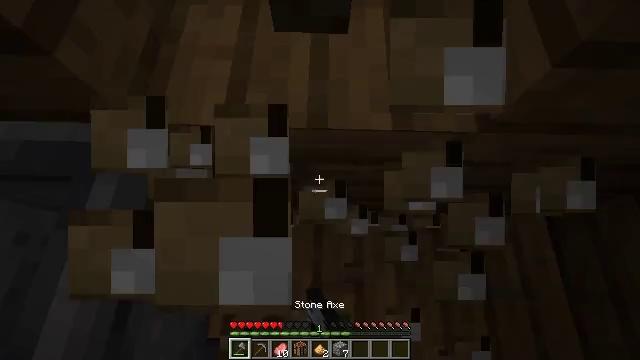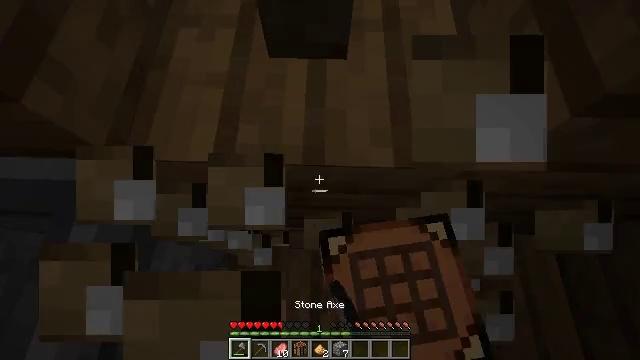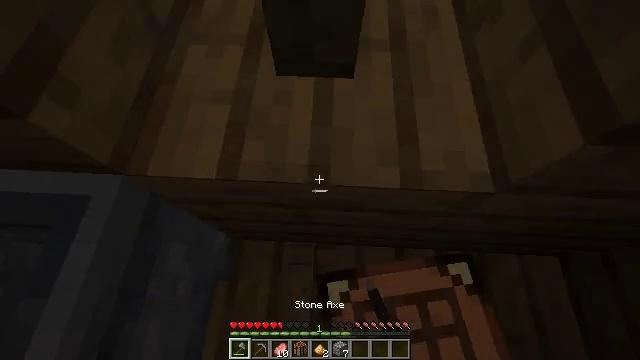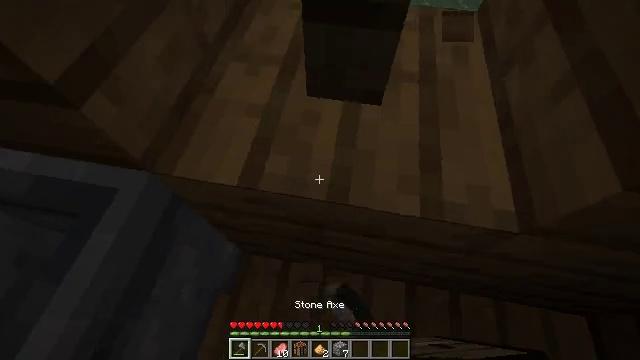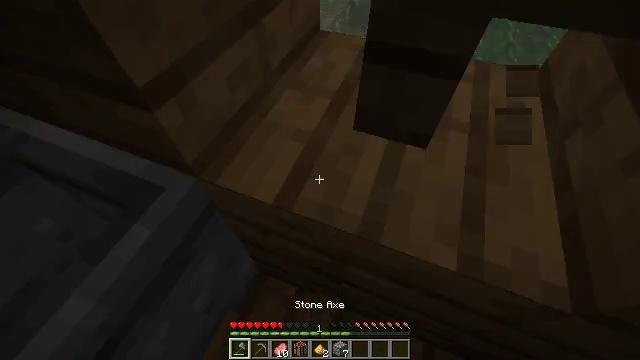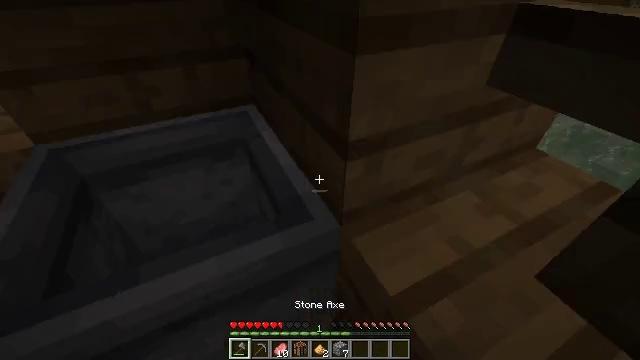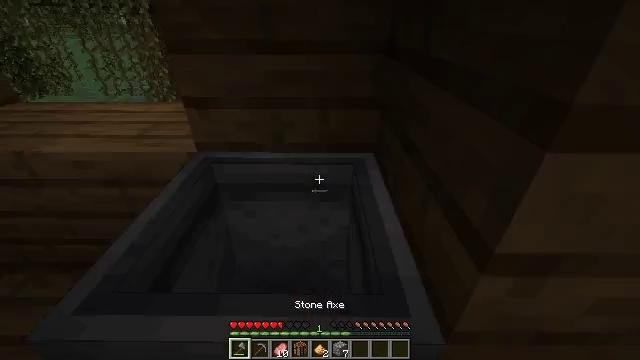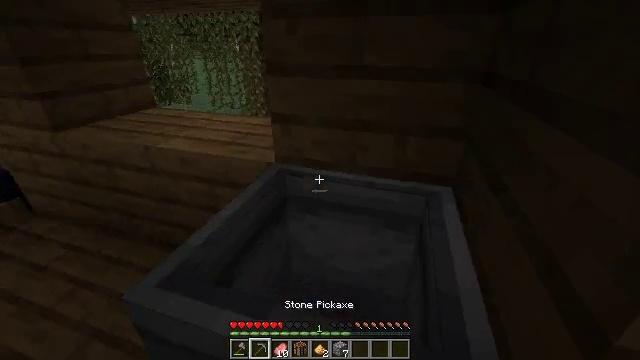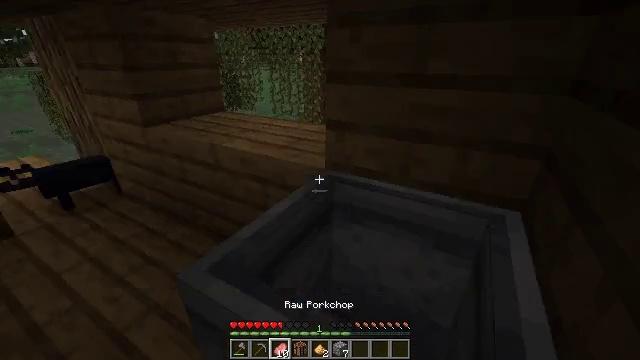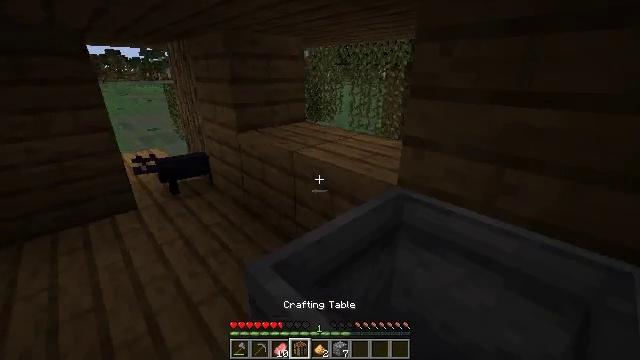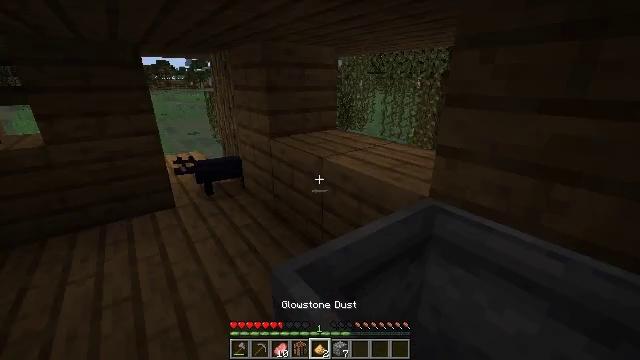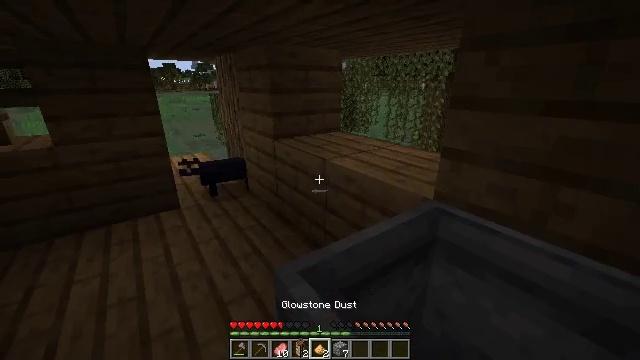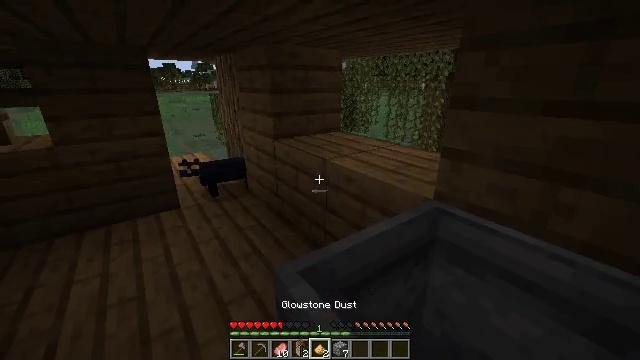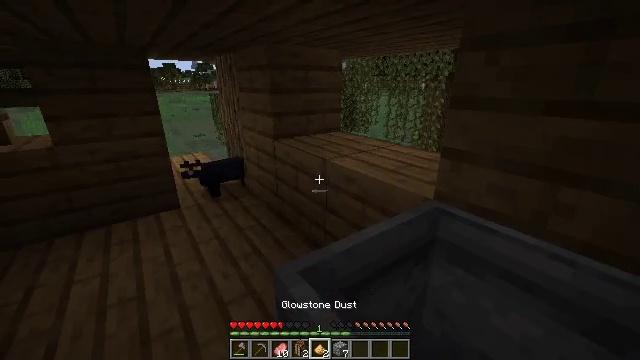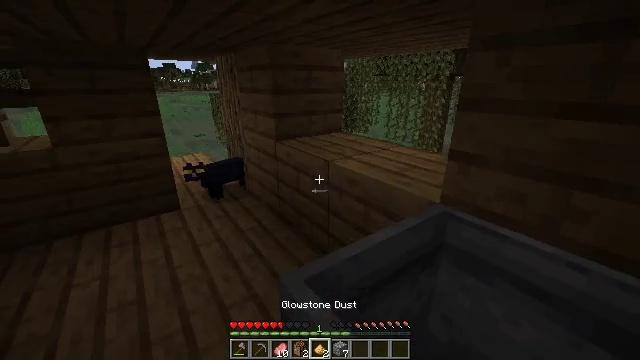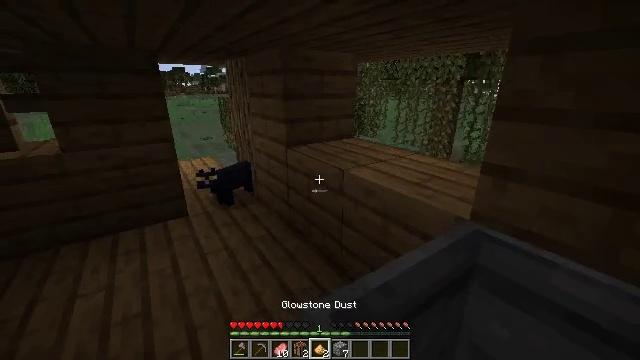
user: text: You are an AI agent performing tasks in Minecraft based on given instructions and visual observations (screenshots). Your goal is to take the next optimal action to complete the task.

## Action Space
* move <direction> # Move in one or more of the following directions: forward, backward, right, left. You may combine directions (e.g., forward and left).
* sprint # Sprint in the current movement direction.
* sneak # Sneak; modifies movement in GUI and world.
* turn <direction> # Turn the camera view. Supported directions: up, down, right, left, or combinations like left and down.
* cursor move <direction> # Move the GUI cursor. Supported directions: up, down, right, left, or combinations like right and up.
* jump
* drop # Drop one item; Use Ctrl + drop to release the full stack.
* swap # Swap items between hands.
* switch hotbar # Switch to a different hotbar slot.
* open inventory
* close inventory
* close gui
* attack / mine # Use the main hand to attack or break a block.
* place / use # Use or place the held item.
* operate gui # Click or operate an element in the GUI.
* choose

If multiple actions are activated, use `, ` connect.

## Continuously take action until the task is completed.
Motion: motion action
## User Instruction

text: Remove glowstone dust from the inventory.
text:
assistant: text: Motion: move forward, attack / mine
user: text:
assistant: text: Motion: move forward, turn left and up, attack / mine
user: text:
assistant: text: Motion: move forward, turn left and up, attack / mine
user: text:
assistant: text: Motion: move forward, turn left and up, attack / mine
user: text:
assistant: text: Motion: move forward, turn left and up
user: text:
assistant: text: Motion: turn left and up
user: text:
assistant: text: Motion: turn left and up
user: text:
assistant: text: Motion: turn left and up
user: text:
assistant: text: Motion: turn left and up
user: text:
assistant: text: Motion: turn left and up
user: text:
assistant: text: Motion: no_op
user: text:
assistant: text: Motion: no_op
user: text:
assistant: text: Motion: no_op
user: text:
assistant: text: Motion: move forward
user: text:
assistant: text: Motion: move forward, turn left
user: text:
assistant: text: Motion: move forward, sprint, turn left and up
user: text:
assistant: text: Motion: move forward, sprint, turn left
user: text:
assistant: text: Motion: move forward, sprint, turn left
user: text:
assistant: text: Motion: move forward, sprint
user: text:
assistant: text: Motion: move forward, sprint
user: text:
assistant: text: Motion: move forward, sprint
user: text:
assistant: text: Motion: move forward, sprint
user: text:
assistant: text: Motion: move forward, sprint
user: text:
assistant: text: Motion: move forward, sprint
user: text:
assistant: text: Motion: move forward, sprint
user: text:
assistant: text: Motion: move forward, sprint, turn left
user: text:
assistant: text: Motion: move forward, sprint, turn left and up
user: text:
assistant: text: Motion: move forward, sprint, turn left and up
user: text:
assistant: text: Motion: move forward, sprint
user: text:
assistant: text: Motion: move forward, sprint